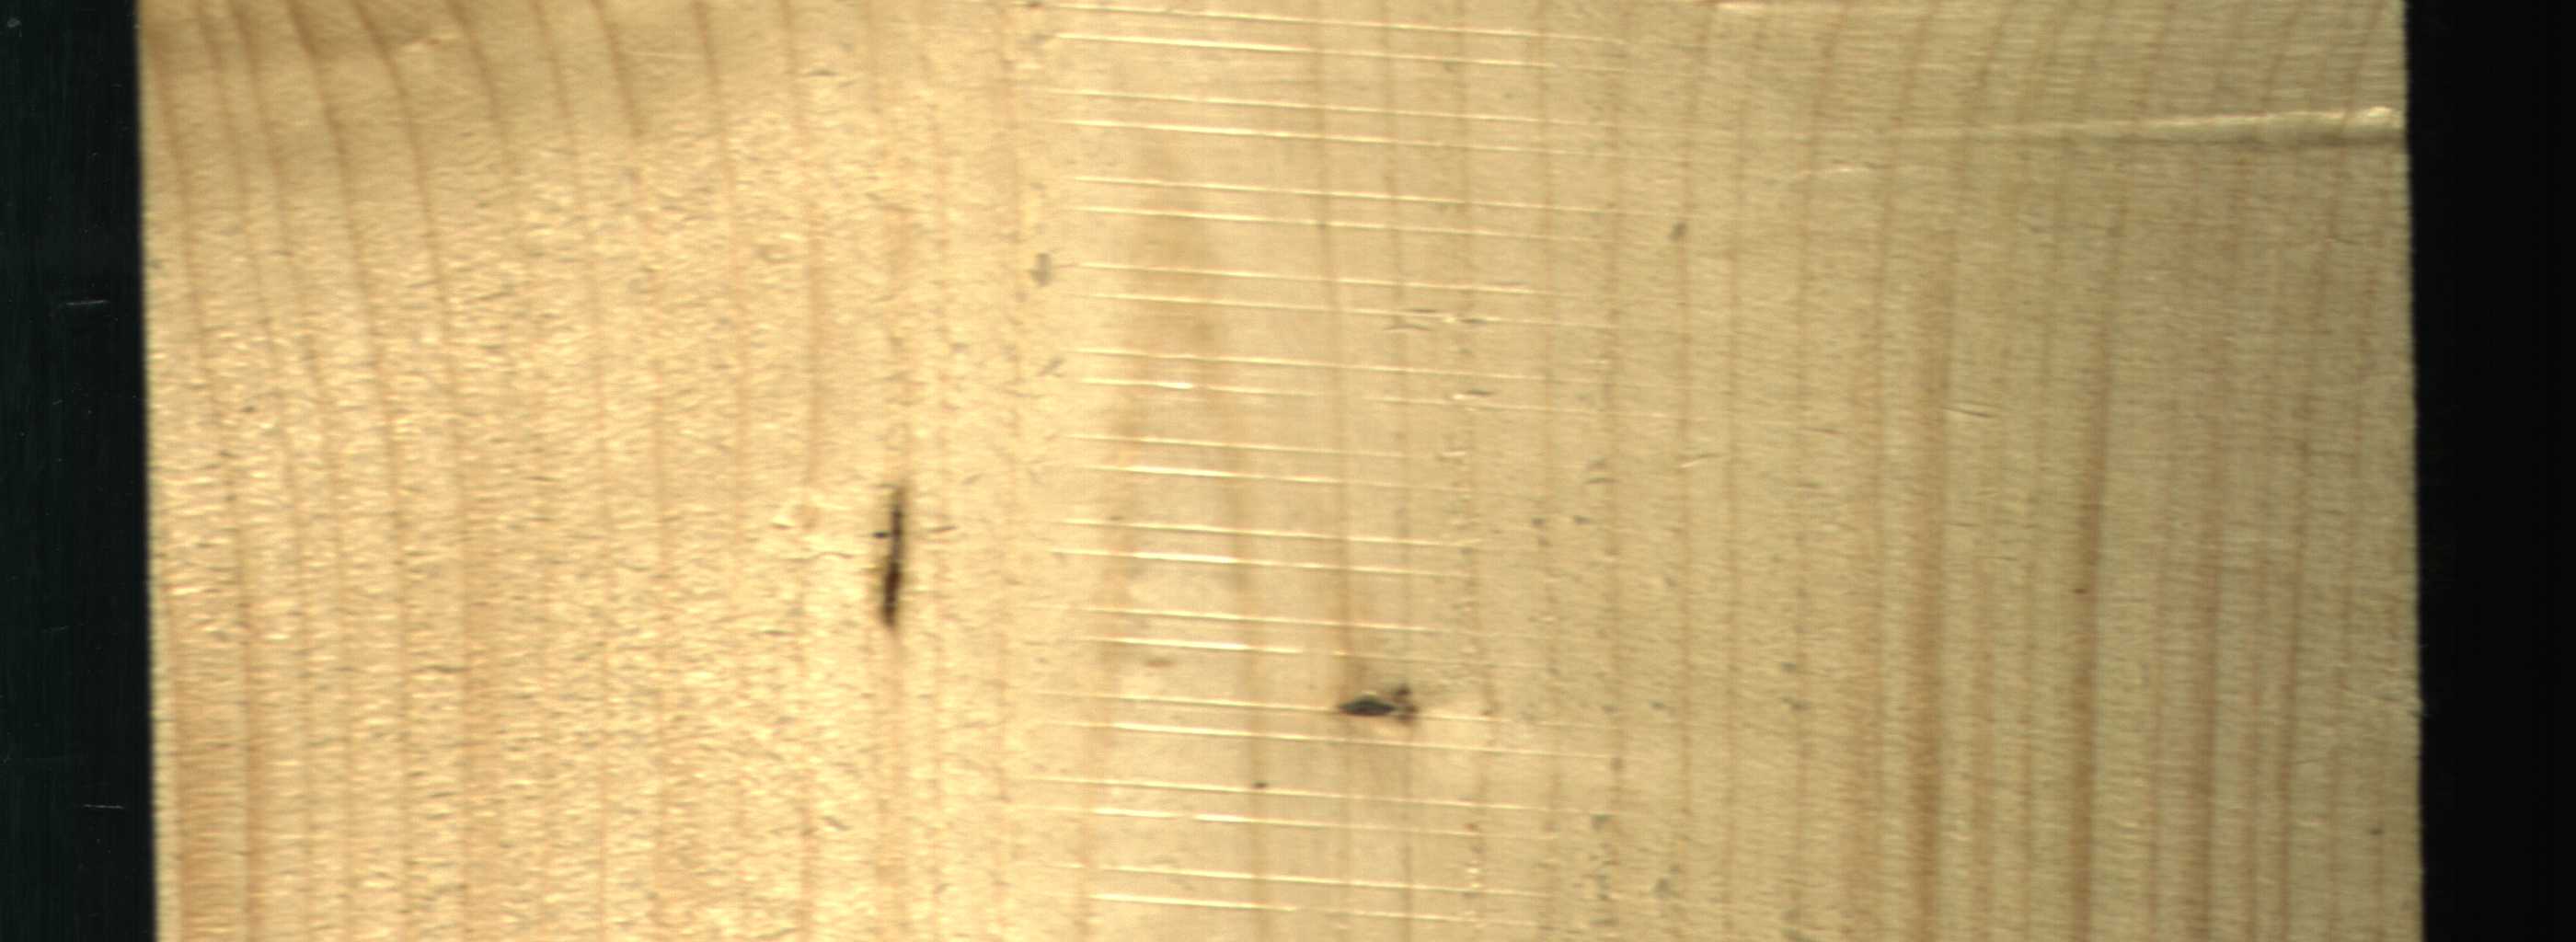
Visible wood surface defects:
resin
Live_Knot